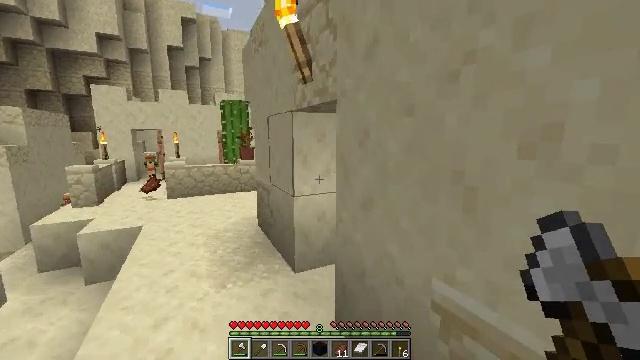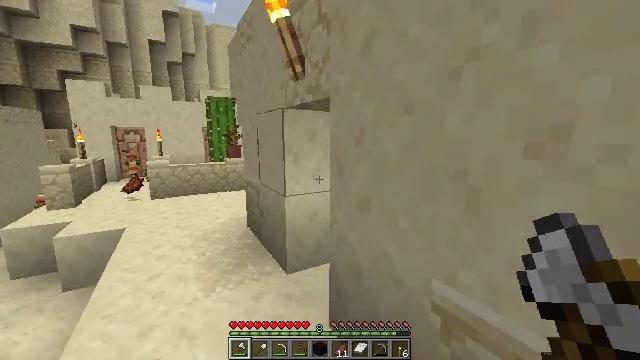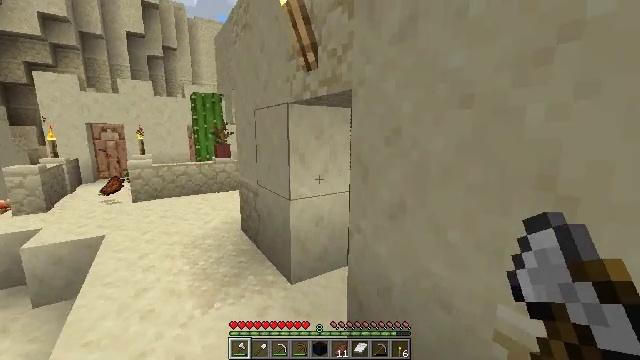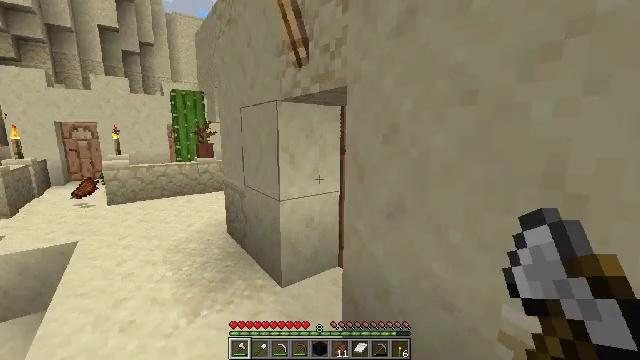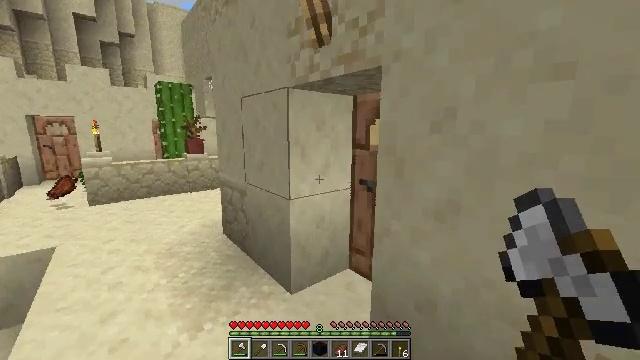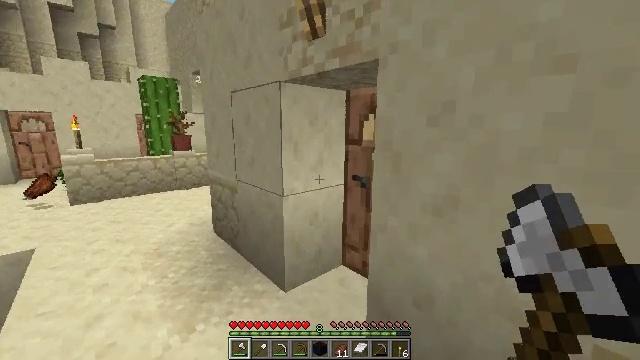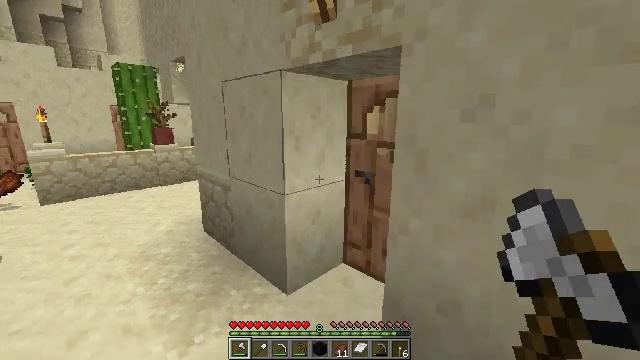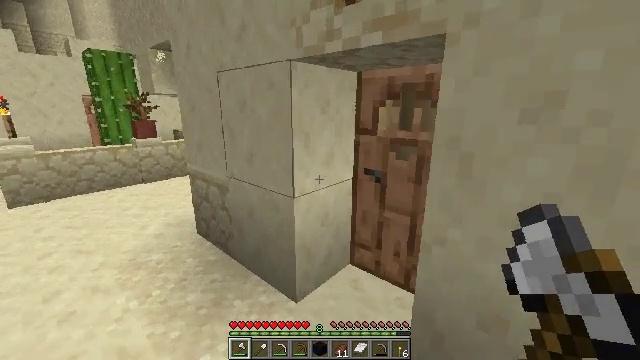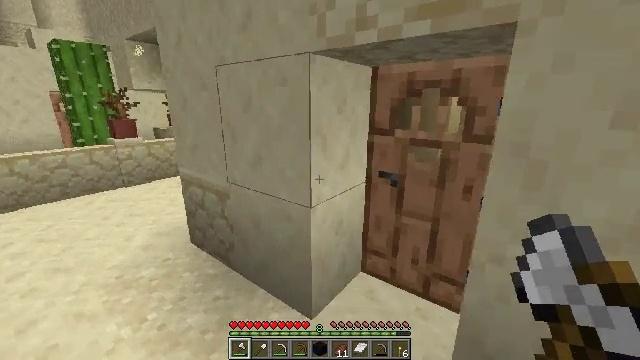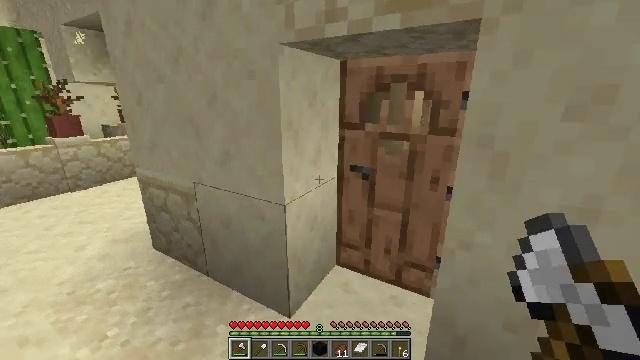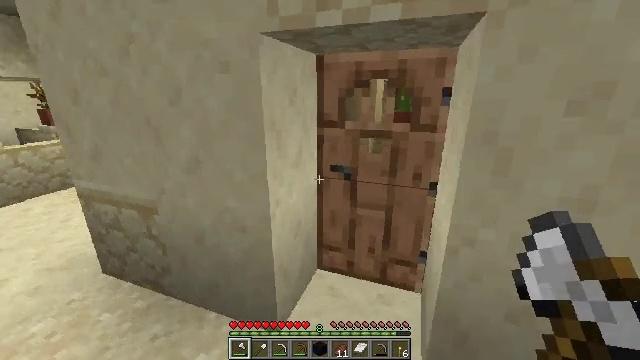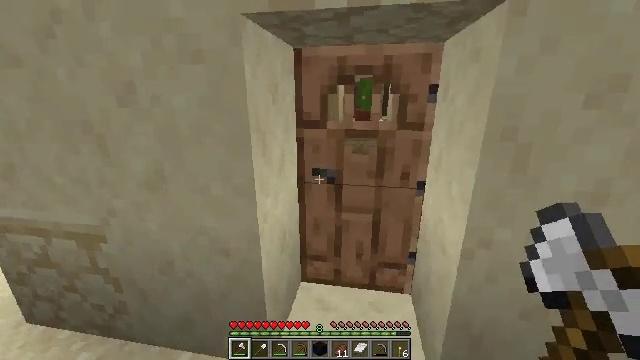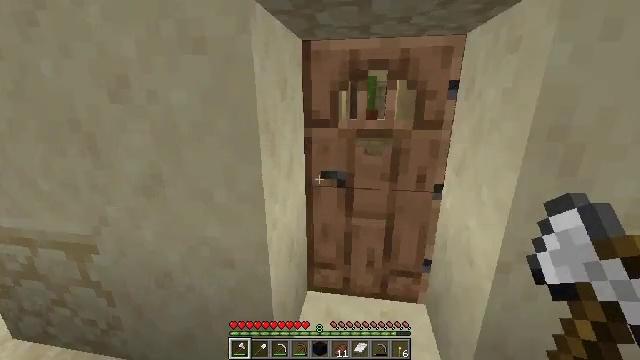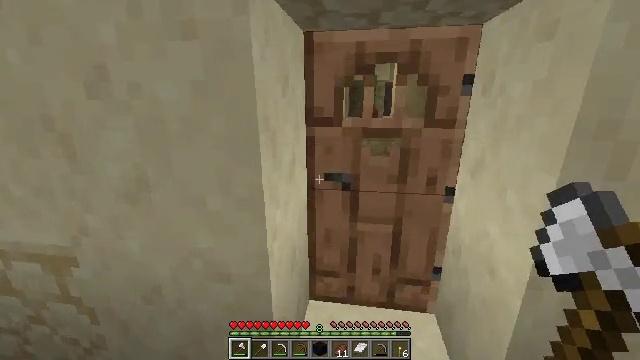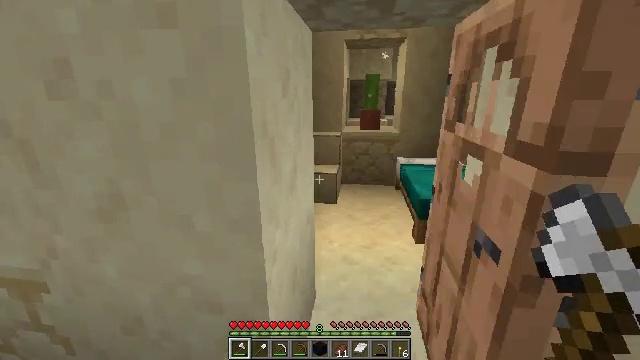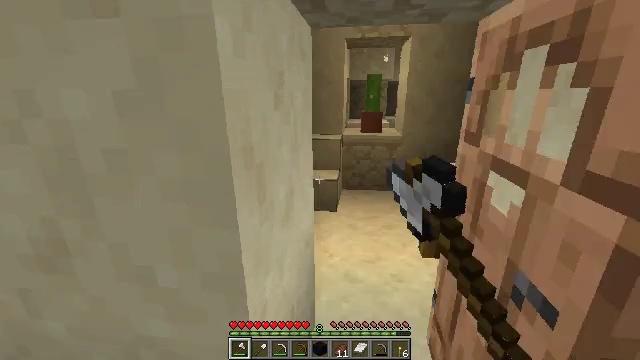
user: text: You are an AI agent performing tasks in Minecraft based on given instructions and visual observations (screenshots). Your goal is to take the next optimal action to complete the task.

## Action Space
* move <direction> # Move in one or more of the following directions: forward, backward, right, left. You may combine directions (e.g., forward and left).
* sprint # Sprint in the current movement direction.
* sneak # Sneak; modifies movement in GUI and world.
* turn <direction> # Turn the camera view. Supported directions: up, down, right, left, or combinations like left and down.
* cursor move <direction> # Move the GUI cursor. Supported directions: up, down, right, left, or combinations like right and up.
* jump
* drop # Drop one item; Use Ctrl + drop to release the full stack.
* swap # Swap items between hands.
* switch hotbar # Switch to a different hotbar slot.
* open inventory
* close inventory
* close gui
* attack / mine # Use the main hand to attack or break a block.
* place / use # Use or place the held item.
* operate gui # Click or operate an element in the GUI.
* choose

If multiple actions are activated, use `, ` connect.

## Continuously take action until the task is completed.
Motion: motion action
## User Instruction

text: Harvest the mature beetroots.
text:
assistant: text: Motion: move forward and move left, turn right
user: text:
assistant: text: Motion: move forward and move left, turn right
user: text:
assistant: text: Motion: move forward and move left, turn right
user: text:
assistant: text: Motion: move forward and move left, turn right
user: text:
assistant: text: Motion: move forward and move left, turn right
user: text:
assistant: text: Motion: move forward and move left, turn right and down
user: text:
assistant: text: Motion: move forward and move left, turn right and down
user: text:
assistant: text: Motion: move forward and move left, turn right
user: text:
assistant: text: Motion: move forward and move left, turn right and down
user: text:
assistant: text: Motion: move forward and move left, turn right
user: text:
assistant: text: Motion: move forward, turn right
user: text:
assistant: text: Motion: move forward
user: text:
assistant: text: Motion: move forward
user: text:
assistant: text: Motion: move forward, use / place
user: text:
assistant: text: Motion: move forward, use / place
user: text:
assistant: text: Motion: move forward, use / place
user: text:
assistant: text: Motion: move forward and move right, turn right, use / place
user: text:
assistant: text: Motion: move forward and move right, turn right
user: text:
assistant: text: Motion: move forward and move right
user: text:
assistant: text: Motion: move forward and move right
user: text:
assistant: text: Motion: move forward
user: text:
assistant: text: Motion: move forward, turn left and down
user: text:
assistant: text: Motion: move forward, turn left
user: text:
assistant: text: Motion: move forward
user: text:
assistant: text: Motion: move forward, turn down
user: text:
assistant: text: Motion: move forward, turn right and down
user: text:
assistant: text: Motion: turn right and down
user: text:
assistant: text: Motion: turn right and down
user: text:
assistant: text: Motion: turn right and down
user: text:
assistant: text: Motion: turn right and up